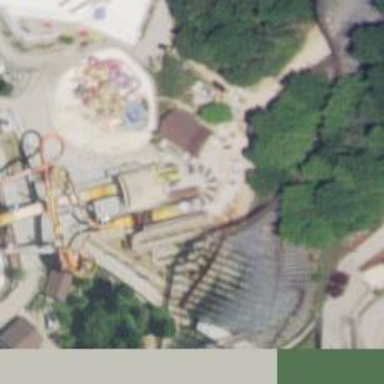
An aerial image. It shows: Water slide attraction.